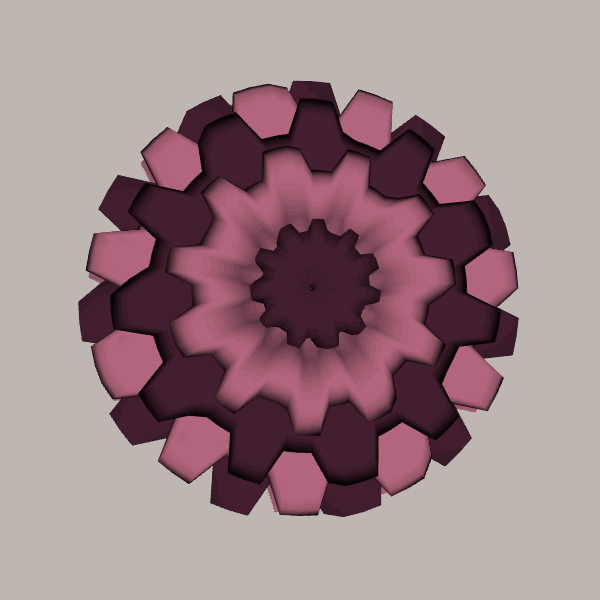
Background: light